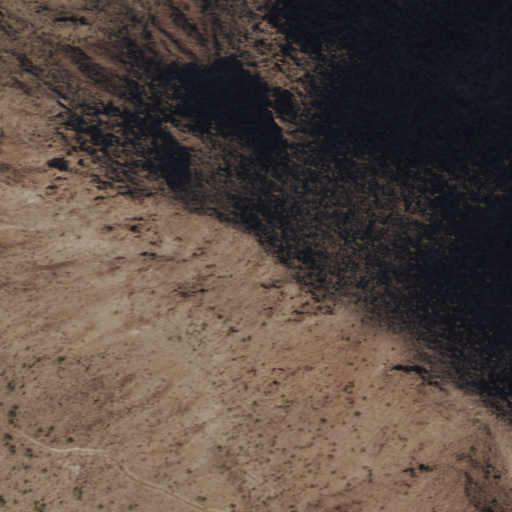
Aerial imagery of mountain in Arizona named Potts Mountain containing only shrub